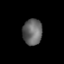
Tissue: lung
Cell type: Myeloid cells
Senescence score: 0.1834
Nuclear area (px): 493
Mean DAPI intensity: 102.813